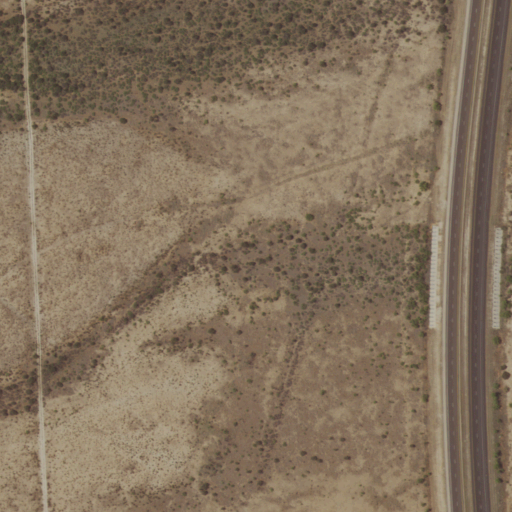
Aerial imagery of valley in New Mexico named Willow Draw containing shrub, medium intensity development, high intensity development, low intensity development, and grassland